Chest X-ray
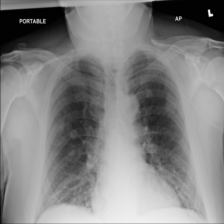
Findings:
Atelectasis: negative
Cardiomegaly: negative
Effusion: negative
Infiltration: negative
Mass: negative
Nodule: positive
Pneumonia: negative
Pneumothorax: negative
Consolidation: negative
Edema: negative
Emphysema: negative
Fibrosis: negative
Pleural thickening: positive
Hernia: negative